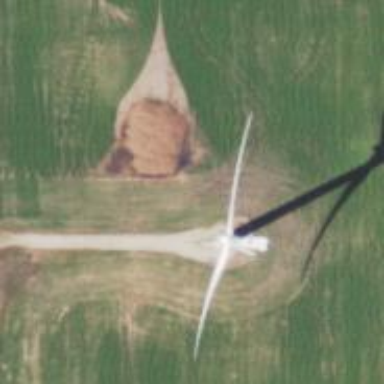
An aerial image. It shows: Wind generator powered by horizontal axis wind turbine.